Interaction volume radius: 5 \u00c5
Interaction volume height: 15 \u00c5
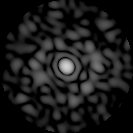
Disorder parameter: 0.8542